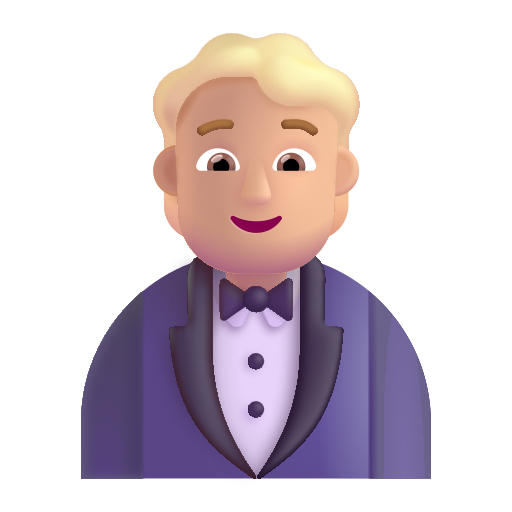
person in tuxedo color  light